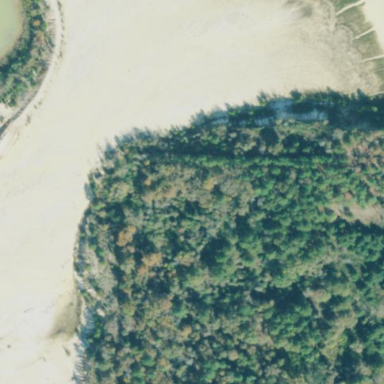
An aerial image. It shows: Sandy area in nature.